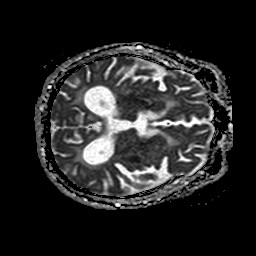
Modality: ADC
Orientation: axial
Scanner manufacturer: philips
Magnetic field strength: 1.5 T
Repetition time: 3.368 s
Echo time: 0.09255 s